【题型】填空题　【知识点】解析几何　【难度】hard
$\triangle ABC$是等腰直角三角形，$\angle A=90^\circ$，$BC=\sqrt{2}$，点$D$满足$\overrightarrow{DA}=\overrightarrow{AC}$，点$E$是$BD$所在直线上一点，若$\overrightarrow{CE}=x\overrightarrow{CA}+y\overrightarrow{CB}$，则$x+2y=$\underline{\quad\quad}；向量$\overrightarrow{CA}$在向量$\overrightarrow{CE}$上的投影向量记为$m\dfrac{\overrightarrow{CE}}{|\overrightarrow{CE}|}$，则实数$m$的取值范围为\underline{\quad\quad}．
【解答】
\noindent \textbf{【答案】}$2\quad -\dfrac{\sqrt{2}}{2}< m\leq 1$

\noindent \textbf{【分析】}建立适当的平面直角坐标系，可得点$E$的坐标（用$\overrightarrow{CE}=x\overrightarrow{CA}+y\overrightarrow{CB}$中的参数$x,y$表示），结合点$E$是$BD$所在直线上一点，即可得第一空答案；由题意$m=\dfrac{\overrightarrow{CA}\cdot\overrightarrow{CE}}{|\overrightarrow{CE}|}$，利用投影数量的几何意义可求其范围．

\noindent \textbf{【解析】}

由题意以点$A$为原点，$AB$、$AC$所在直线分别为$x$轴，$y$轴，

因为$\triangle ABC$是等腰直角三角形，$\angle A=90^\circ$，$BC=\sqrt{2}$，点$D$满足$\overrightarrow{DA}=\overrightarrow{AC}$，

所以$AB=AC=1=AD$，即 $A(0,0), B(1,0), C(0,1), D(0,-1)$，

设点$E$的坐标为$(x_E, y_E)$，

所以$\overrightarrow{CE}=(x_E-0, y_E-1)=x\overrightarrow{CA}+y\overrightarrow{CB}=x(0,-1)+y(1,-1)=(y, -x-y)$，

所以点$E$的坐标为$(y, -x-y+1)$，

因为点$E$在直线$BD$上面，

所以$y_E=x_E-1$，即 $-x-y+1 = y-1$，

所以$x+2y=2$（这里的$x,y$是指$\overrightarrow{CE}=x\overrightarrow{CA}+y\overrightarrow{CB}$中的$x,y$）；

因为向量$\overrightarrow{CA}$在向量$\overrightarrow{CE}$上的投影向量记为$m\dfrac{\overrightarrow{CE}}{|\overrightarrow{CE}|}$，

所以$m=|\overrightarrow{CA}|\cos\langle\overrightarrow{CA},\overrightarrow{CE}\rangle=\dfrac{\overrightarrow{CA}\cdot\overrightarrow{CE}}{|\overrightarrow{CE}|}$，

如图，$AH\perp CE$于$H$，过$C$作直线平行于$BD$，过$A$作该直线的垂线，垂足为$G$，

当$\langle\overrightarrow{CA},\overrightarrow{CE}\rangle$为锐角时，$0< m=|CH|\leq|CA|=1$，当且仅当$CE, CD$重合时等号成立；

当$\langle\overrightarrow{CA},\overrightarrow{CE}\rangle$为直角时，$m=0$；

当$\langle\overrightarrow{CA},\overrightarrow{CE}\rangle$为钝角时，$-|CG|< m< 0$即 $-\dfrac{\sqrt{2}}{2}< m< 0$，

综上，$-\dfrac{\sqrt{2}}{2}< m\leq 1$．

\noindent \textbf{【点睛】}本题主要考查向量的线性运算与投影向量的计算。第一空的关键是得点$E$坐标，结合$B,D,E$三点共线；第二空的关键是将问题转换为方程有解即可顺利得解．
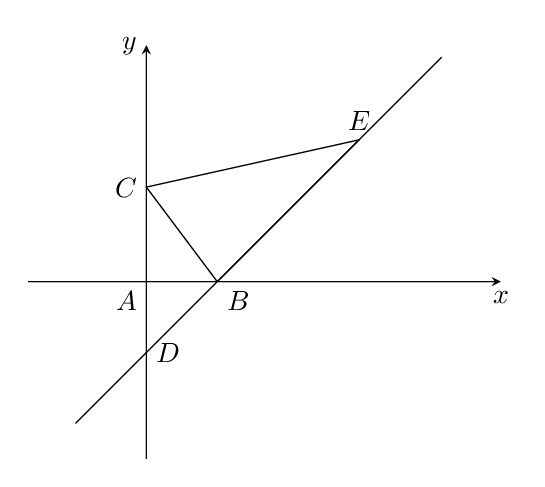
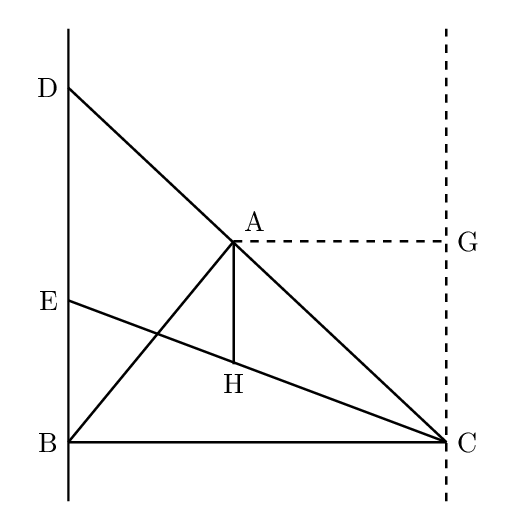